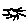
Label: sun